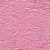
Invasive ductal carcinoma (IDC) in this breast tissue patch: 0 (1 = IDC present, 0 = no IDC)